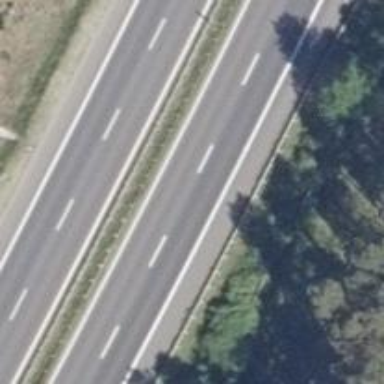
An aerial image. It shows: Asphalt trunk motorway.